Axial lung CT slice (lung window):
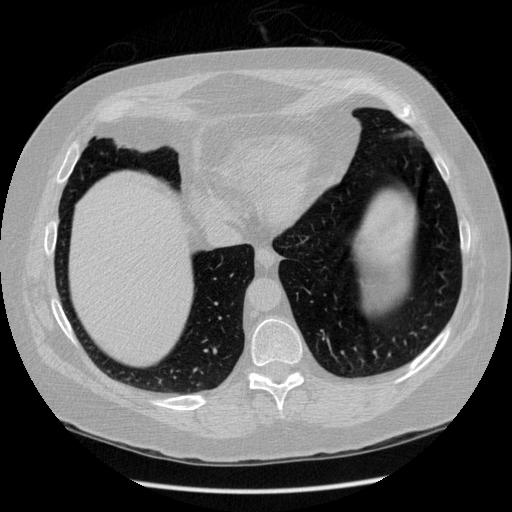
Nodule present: no